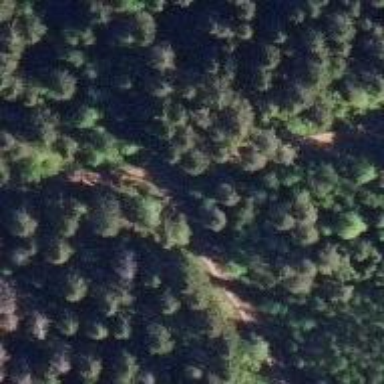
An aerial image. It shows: Path with excellent visibility for trail.